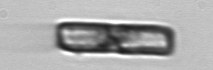
Label: Guinardia_delicatula